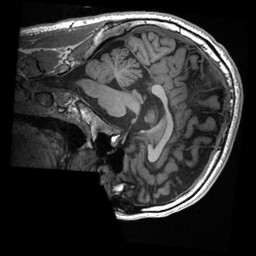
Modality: T1w
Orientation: sagittal
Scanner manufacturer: ge
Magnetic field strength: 3 T
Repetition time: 0.007668 s
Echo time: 0.002936 s